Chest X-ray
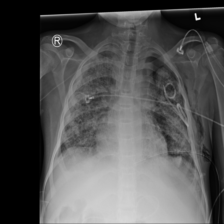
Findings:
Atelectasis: negative
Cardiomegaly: negative
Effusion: negative
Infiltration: positive
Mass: negative
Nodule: negative
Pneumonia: negative
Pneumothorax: positive
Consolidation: negative
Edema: negative
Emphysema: positive
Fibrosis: negative
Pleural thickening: negative
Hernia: negative